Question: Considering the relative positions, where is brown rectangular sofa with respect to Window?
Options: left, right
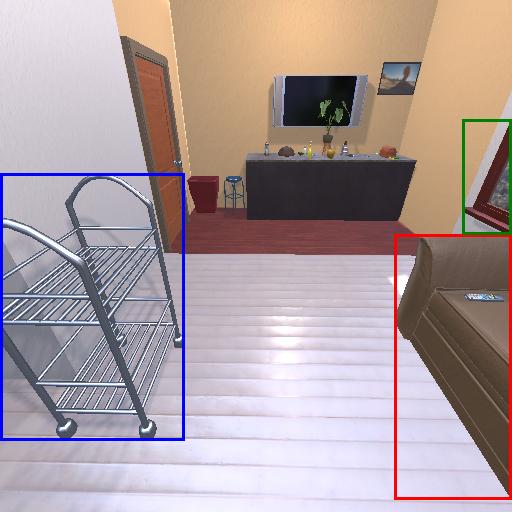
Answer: left